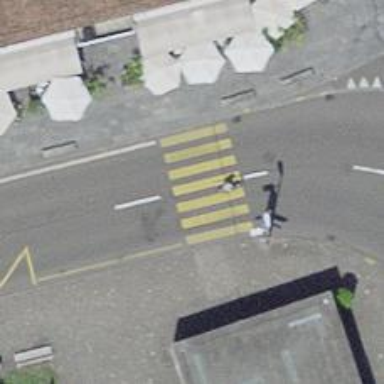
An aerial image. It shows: Marked road crossing.